Aerial crown-view tile of a tropical tree (Barro Colorado Island, Panama), acquired 20240813:
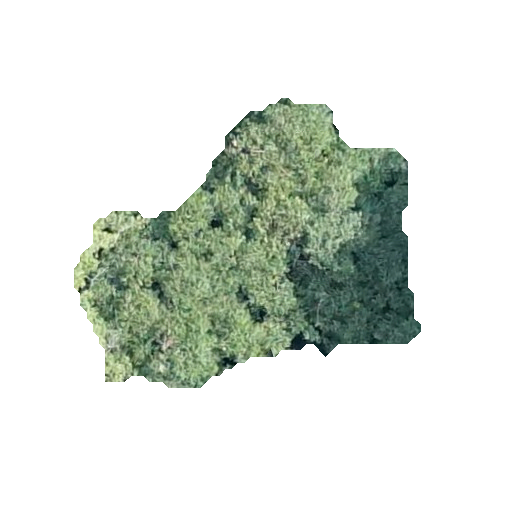
Species: Luehea seemannii
GBIF accepted scientific name: Luehea seemannii
Crown area: 97.656 m²